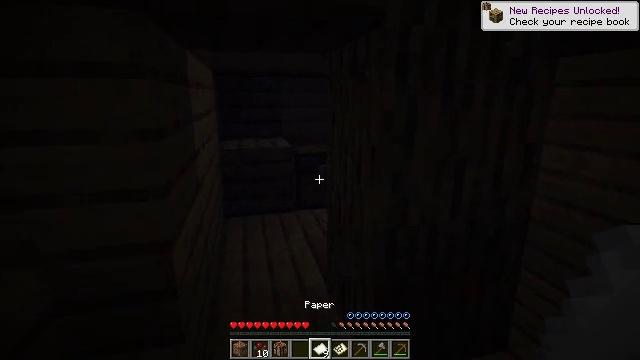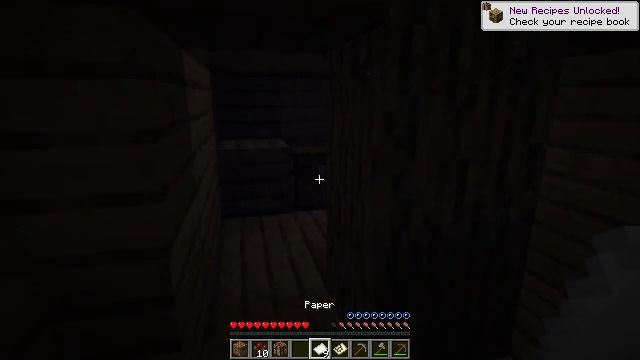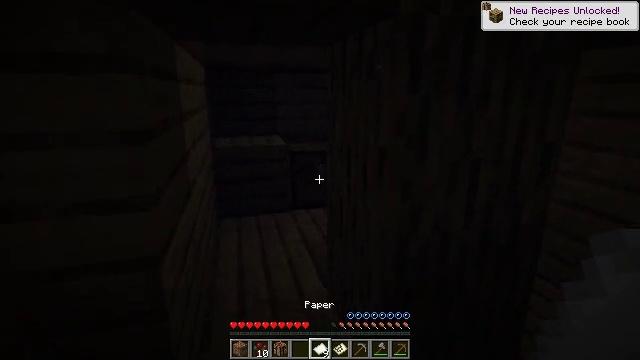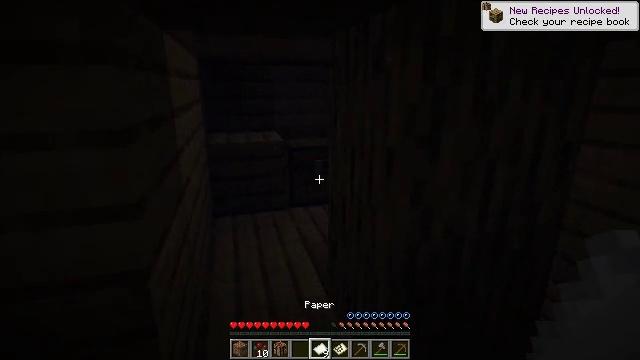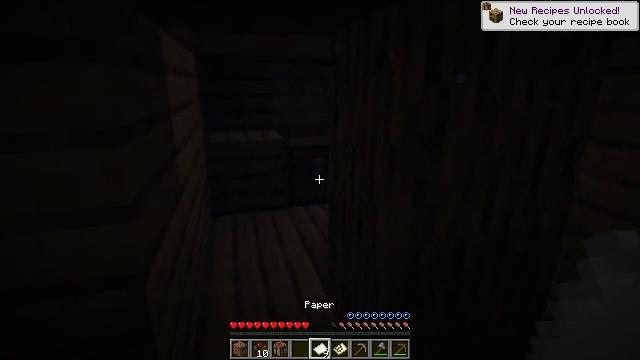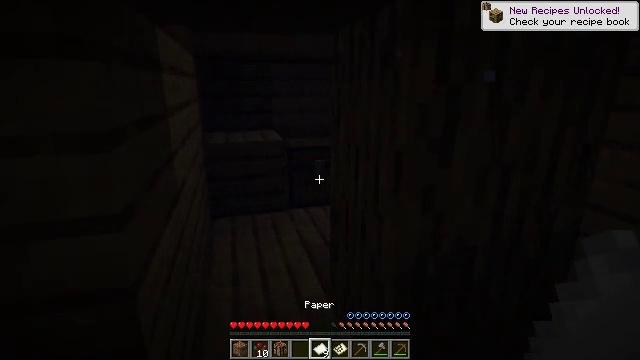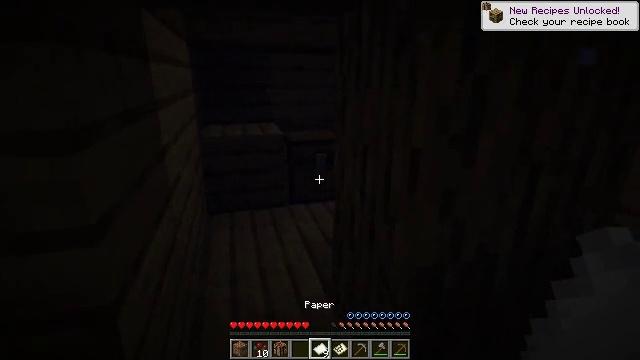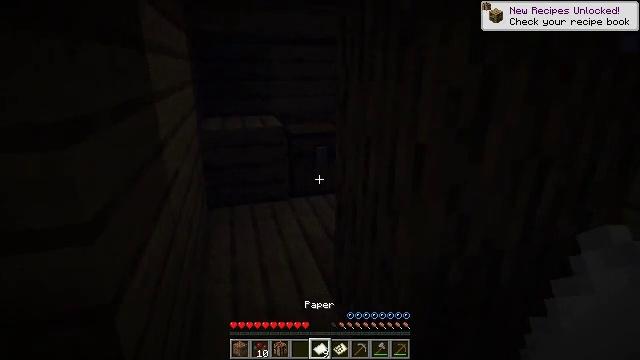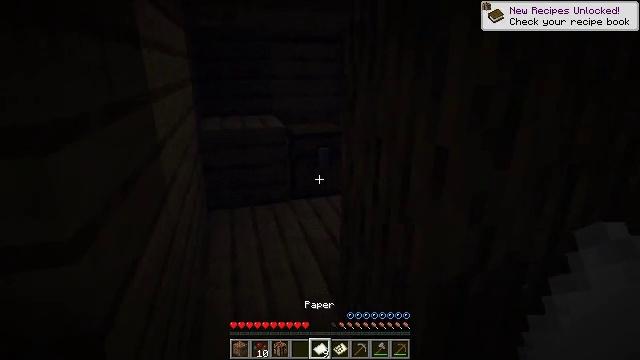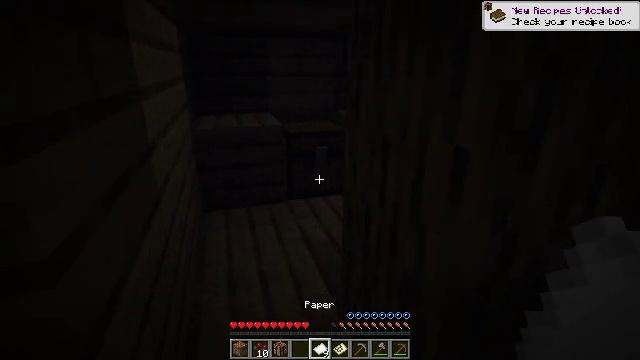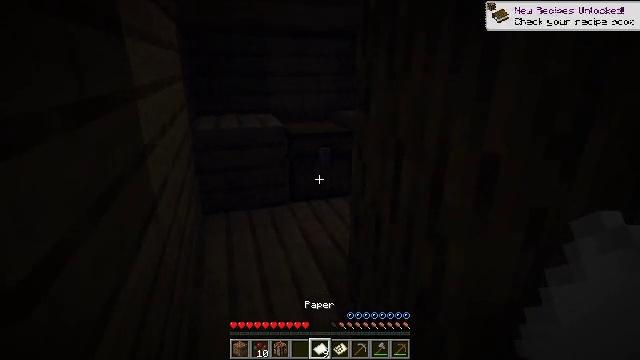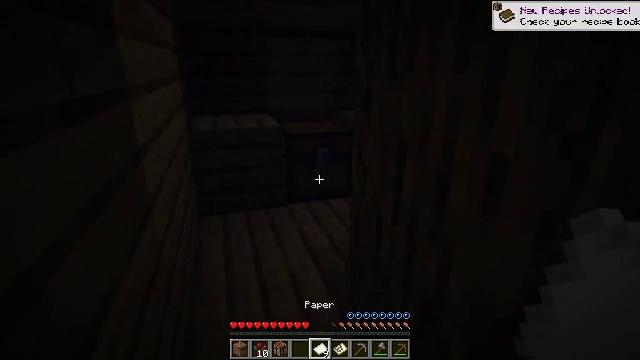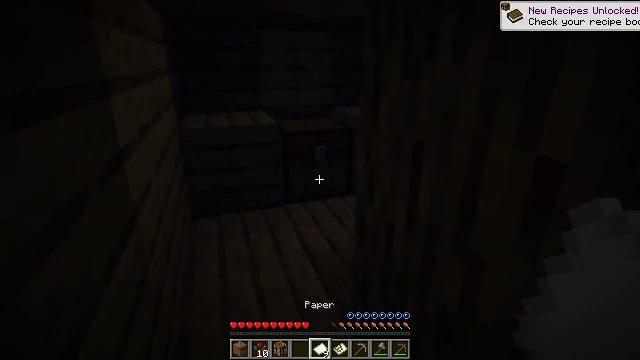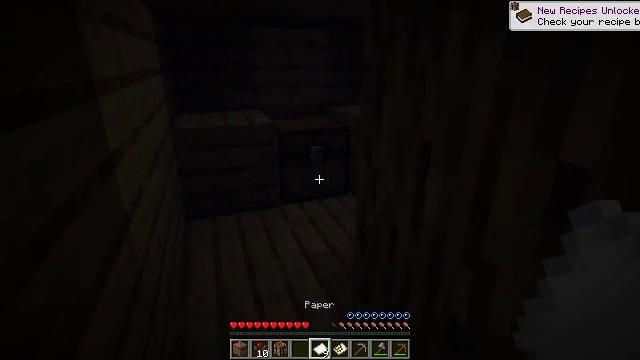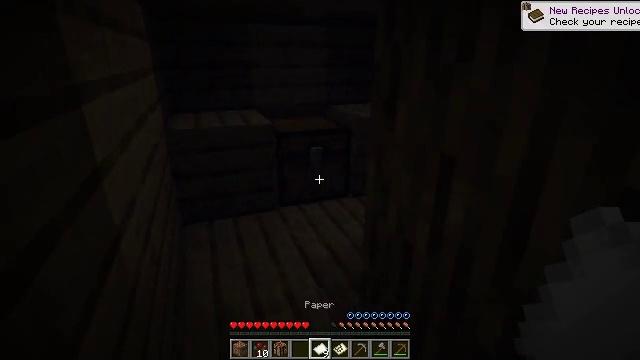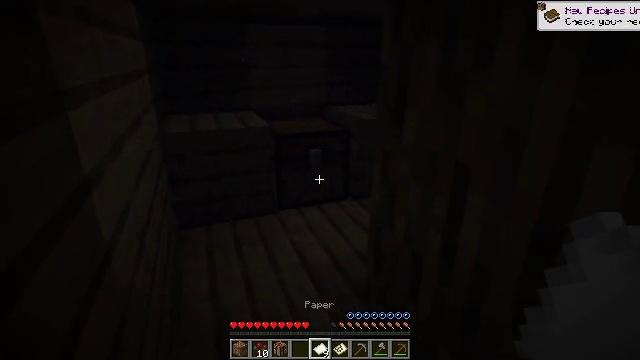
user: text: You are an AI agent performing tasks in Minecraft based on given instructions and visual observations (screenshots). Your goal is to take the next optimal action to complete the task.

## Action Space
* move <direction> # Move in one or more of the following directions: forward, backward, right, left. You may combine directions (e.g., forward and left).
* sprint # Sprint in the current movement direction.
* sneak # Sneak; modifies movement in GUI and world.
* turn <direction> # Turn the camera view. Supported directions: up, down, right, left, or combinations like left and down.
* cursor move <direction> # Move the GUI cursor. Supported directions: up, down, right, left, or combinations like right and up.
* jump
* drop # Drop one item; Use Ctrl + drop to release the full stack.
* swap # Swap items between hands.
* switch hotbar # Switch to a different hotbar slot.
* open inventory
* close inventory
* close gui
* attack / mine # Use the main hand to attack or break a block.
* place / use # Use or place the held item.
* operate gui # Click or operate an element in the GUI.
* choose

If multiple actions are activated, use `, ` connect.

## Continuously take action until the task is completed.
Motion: motion action
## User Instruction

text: Gather seagrass near the seafloor.
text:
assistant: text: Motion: move forward and move left
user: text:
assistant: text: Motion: move forward
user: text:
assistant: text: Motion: move forward, turn down
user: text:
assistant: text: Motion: move forward
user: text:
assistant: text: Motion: move forward
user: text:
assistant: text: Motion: move forward and move left, turn down
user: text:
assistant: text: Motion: move forward and move left, turn down
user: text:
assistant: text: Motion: move forward and move left
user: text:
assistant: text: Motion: move forward, turn right
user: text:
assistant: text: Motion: move forward
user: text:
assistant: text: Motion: move forward
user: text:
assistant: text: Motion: move forward and move left, turn right
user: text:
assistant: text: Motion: move forward and move left, turn right
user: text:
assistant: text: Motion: move forward and move left
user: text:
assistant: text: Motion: move forward
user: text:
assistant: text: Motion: move forward
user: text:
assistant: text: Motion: move forward, use / place
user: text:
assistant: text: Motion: use / place
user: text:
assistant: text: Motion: no_op
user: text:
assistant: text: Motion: no_op
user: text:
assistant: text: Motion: no_op
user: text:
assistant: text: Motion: open gui
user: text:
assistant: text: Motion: no_op
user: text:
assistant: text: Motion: no_op
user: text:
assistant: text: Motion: no_op
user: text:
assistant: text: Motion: no_op
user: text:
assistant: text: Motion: no_op
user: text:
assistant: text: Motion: cursor move right and up
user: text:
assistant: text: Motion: no_op
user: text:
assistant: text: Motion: no_op